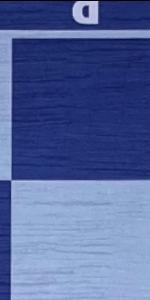
Label: Empty